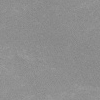
Atmospheric dust classification: dusty